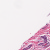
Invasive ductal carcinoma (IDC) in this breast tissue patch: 0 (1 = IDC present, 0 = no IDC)